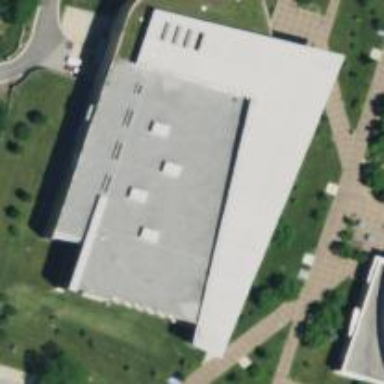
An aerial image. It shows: University building that houses library.